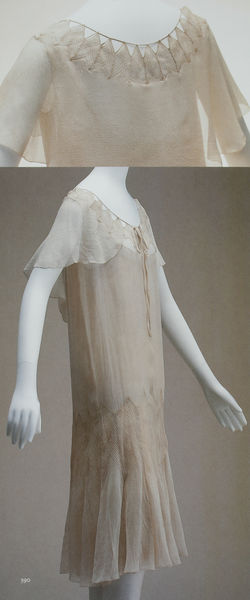
Titel: Kleid
Künstler: Gabrielle Chanel
Standort: Kyoto (Japan)
Institution: Kyoto Costume Institute
Schlagwörter: ausschnitt, hell, kleid, beige, mode, rock, hemd, falten, inkarnat, kragen, spitze, ärmel, hals, stickerei, nachthemd, rosa, seide, zart, fotos, zwei, tüll, creme, detail, abendkleid, foto, fotografie, unterhemd, puppe, geschnürt, durchsichtig, spitzenkragen, weich, träger, schnürung, luftig, chiffon, fallend, coktailkleid, spietzenkragen